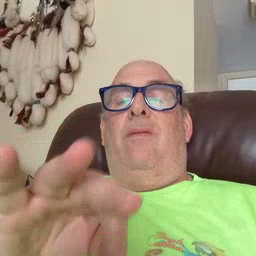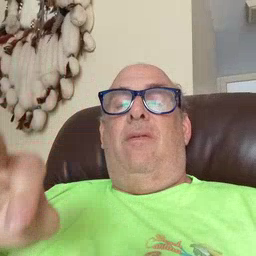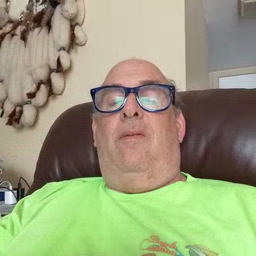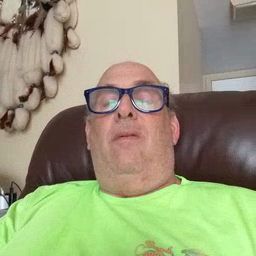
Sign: frenchfries